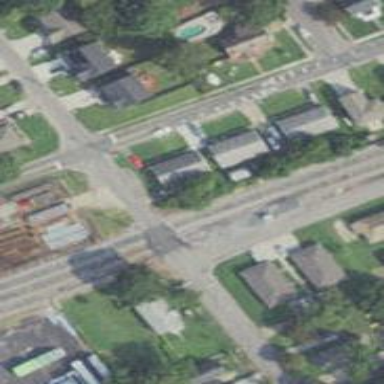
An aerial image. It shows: Railway siding for service.